Question: I try to load data from CSV data to create a pie chart.
There always slice showing "slice:0.0%". However, in my CSV data, there is no such a data called slice. I'm wondering if this is because the highchart's default setting or it's because I used the wrong way to read CSV data file.
<URL>
Below is photo of the chart.
'''
var pie_bl = Papa.parse(document.getElementById('pie_bl').innerHTML);
Highcharts.chart('container', {
chart: {
plotBackgroundColor: null,
plotBorderWidth: null,
plotShadow: false,
type: 'pie'
},
data: {
rows: pie_bl.data
},
title: {
text: 'Pie Chart_csv'
},
tooltip: {
pointFormat: '{series.name}: <b>{point.percentage:.1f}%</b>'
},
plotOptions: {
pie: {
allowPointSelect: true,
cursor: 'pointer',
dataLabels: {
enabled: true,
format: '<b>{point.name}</b>: {point.percentage:.1f} %',
style: {
color: (Highcharts.theme && Highcharts.theme.contrastTextColor) || 'black'
}
}
}
},
});
'''
'''
<script src="http://code.highcharts.com/highcharts.js"></script>
<script src="http://code.highcharts.com/modules/data.js"></script>
<script src="https://rawgit.com/mholt/PapaParse/master/papaparse.js"></script>
<script src="https://code.highcharts.com/modules/exporting.js"></script>
<div id="container" style="min-width: 310px; height: 400px; max-width: 600px; margin: 0 auto"></div>
<pre id="pie_bl" style="display:none">Category,Allocation
a,0.45,
b,0.5,
c,1.25,
d,0.15,
e,0.1,
f,0.55,
</pre>
'''
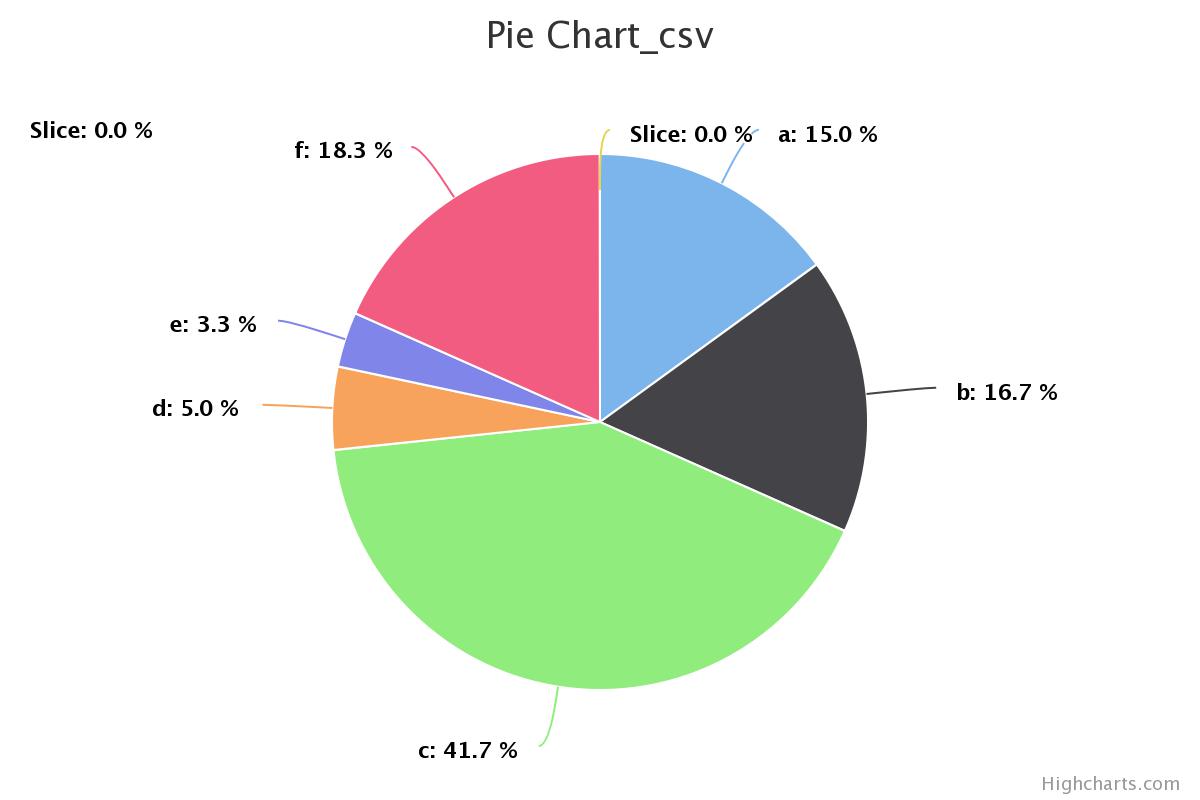
Answer: Your CSV data in '<pre>' tag is ending with a , and a 'new-line'. In CSV this will be treated as another entry. This is why it is showing Slice: 0.0.
By default Highcharts assigns the label as Slice and value as 0 if not mentioned. So your '<pre>' tag should look something like this
'''
<pre id="pie_bl" style="display:none">
Category,Allocation
a,0.45
a,0.45,
b,0.5,
c,1.25,
d,0.15,
e,0.1,
f,0.55</pre>
'''
Update your fiddle <URL>